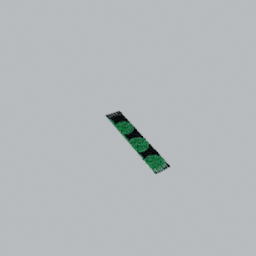
Label: people